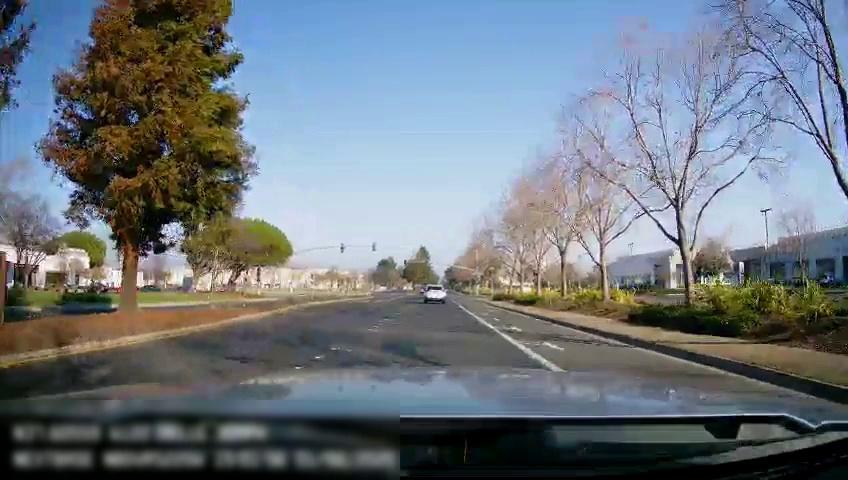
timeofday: Day
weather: Sunny
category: Drivable Space
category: Drivable Space
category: Vehicles | SUV
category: Lanes | Current Lane
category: Lanes | Current Lane
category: Lanes | Alternate Lane
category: Traffic | Lights